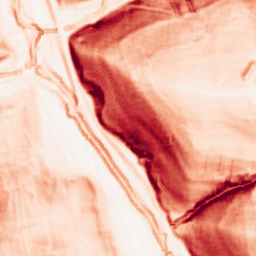
Category: morphological
Decomposition family: morphological_gradient
Decomposition parameters: size: 5
shape: square
Upsampling method: quintic
Upsampling parameters: scale: 2
Upsampling scale: 2